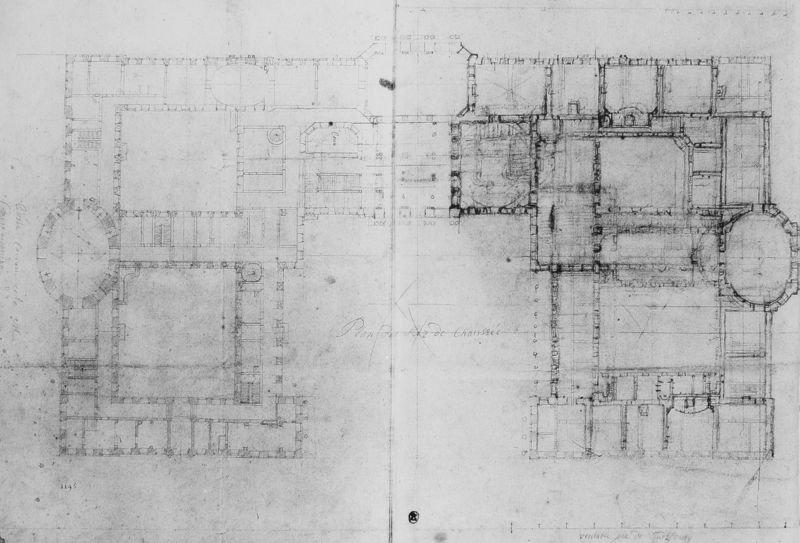
Titel: Grundriss Erdgeschoß - Projekt für die Würzburger Residenz
Künstler: Robert de Cotte
Standort: Paris
Institution: Bibliothèque Nationale, Cabinet des Estampes
Schlagwörter: blätter, weiß, fenster, frankreich, grau, raum, schwarz, skizze, tür, zeichnung, zimmer, anlage, gebäude, haus, schloss, alt, architektur, barock, blass, innenraum, kirche, wege, renaissance, oval, turm, papier, umrisse, ansicht, türen, zwei, mauer, grafik, graphik, hof, pause, saal, rundbogen, treppe, gefaltet, symmetrie, schlafzimmer, durchgang, stufen, umriss, foto, fotografie, photographie, wände, eingang, innenhof, burg, kloster, rechteck, türme, palast, linie, draufsicht, linear, symmetrisch, druck, schwarz-weiss, bleistift, seitenverkehrt, herrscher, räume, entwurf, kopie, photo, villa, karte, seiten, verwischt, mauern, residenz, rechteckig, geknickt, plan, graus, wohnen, quadrat, bau, ovale, geschoss, bleu, grundriss, verschmutzt, massstab, aufriss, bauzeichnung, bauplan, castle, innenhöfe, enfilade, rotunde, erweiterung, gebäudeplan, würzburg, nebenräume, seitenräume, projet, planung, enfiladen, ehrenhof, cour d'onneur, château, gartensaal, crayon, scloss, stylo, verblichen, schlossbau, modellzeichnung, durchdruck, vierflüglig, grundriss schloss, plan de niveau